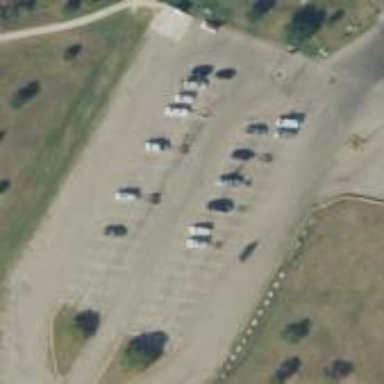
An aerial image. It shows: Parking area with surface.